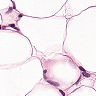
Metastatic tissue present: yes